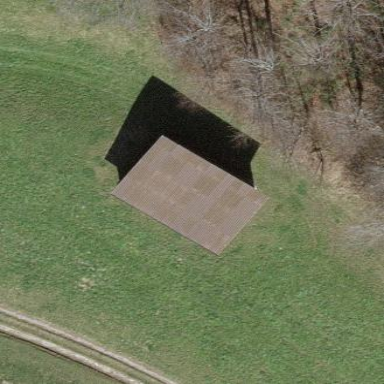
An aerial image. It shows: Shed building.